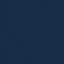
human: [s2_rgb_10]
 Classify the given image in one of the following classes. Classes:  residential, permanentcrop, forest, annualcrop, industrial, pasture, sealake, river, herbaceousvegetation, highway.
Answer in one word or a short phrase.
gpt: SeaLake